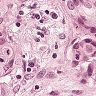
Metastatic tissue present: yes